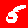
Digit: 5